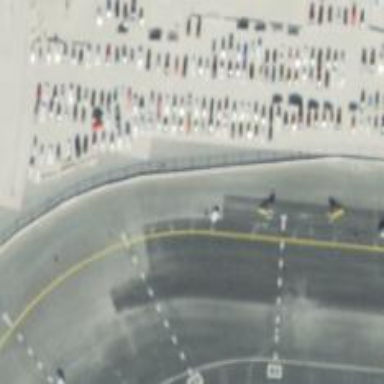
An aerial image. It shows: Image of taxiway at airport.